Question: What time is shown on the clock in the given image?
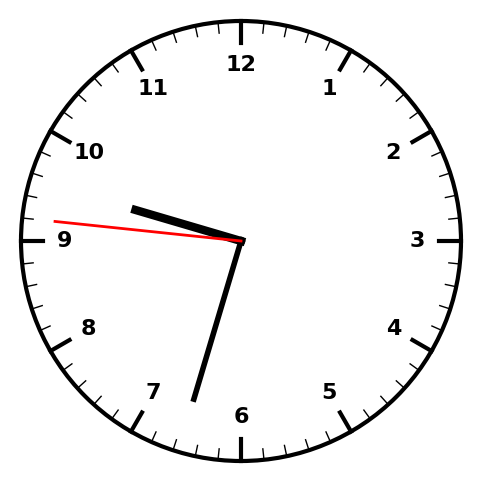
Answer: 09:32:46